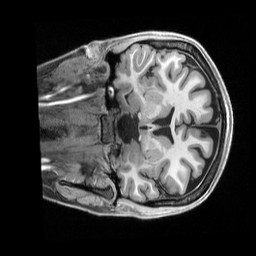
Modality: T1w
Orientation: coronal
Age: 22
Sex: female
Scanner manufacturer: siemens
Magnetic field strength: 3 T
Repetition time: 2.5 s
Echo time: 0.00296 s